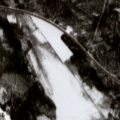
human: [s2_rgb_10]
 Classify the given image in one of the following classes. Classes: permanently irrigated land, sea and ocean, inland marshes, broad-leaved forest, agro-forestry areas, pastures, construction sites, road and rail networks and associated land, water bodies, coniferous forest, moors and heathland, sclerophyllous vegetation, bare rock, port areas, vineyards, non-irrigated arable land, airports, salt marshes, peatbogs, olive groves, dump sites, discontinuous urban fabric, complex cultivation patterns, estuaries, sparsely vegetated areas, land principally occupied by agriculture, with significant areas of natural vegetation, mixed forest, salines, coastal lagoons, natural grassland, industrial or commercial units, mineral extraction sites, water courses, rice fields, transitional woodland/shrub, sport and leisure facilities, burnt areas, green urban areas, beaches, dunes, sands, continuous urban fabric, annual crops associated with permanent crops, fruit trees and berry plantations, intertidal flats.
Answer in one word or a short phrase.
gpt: coniferous forest, mixed forest, peatbogs